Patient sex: F
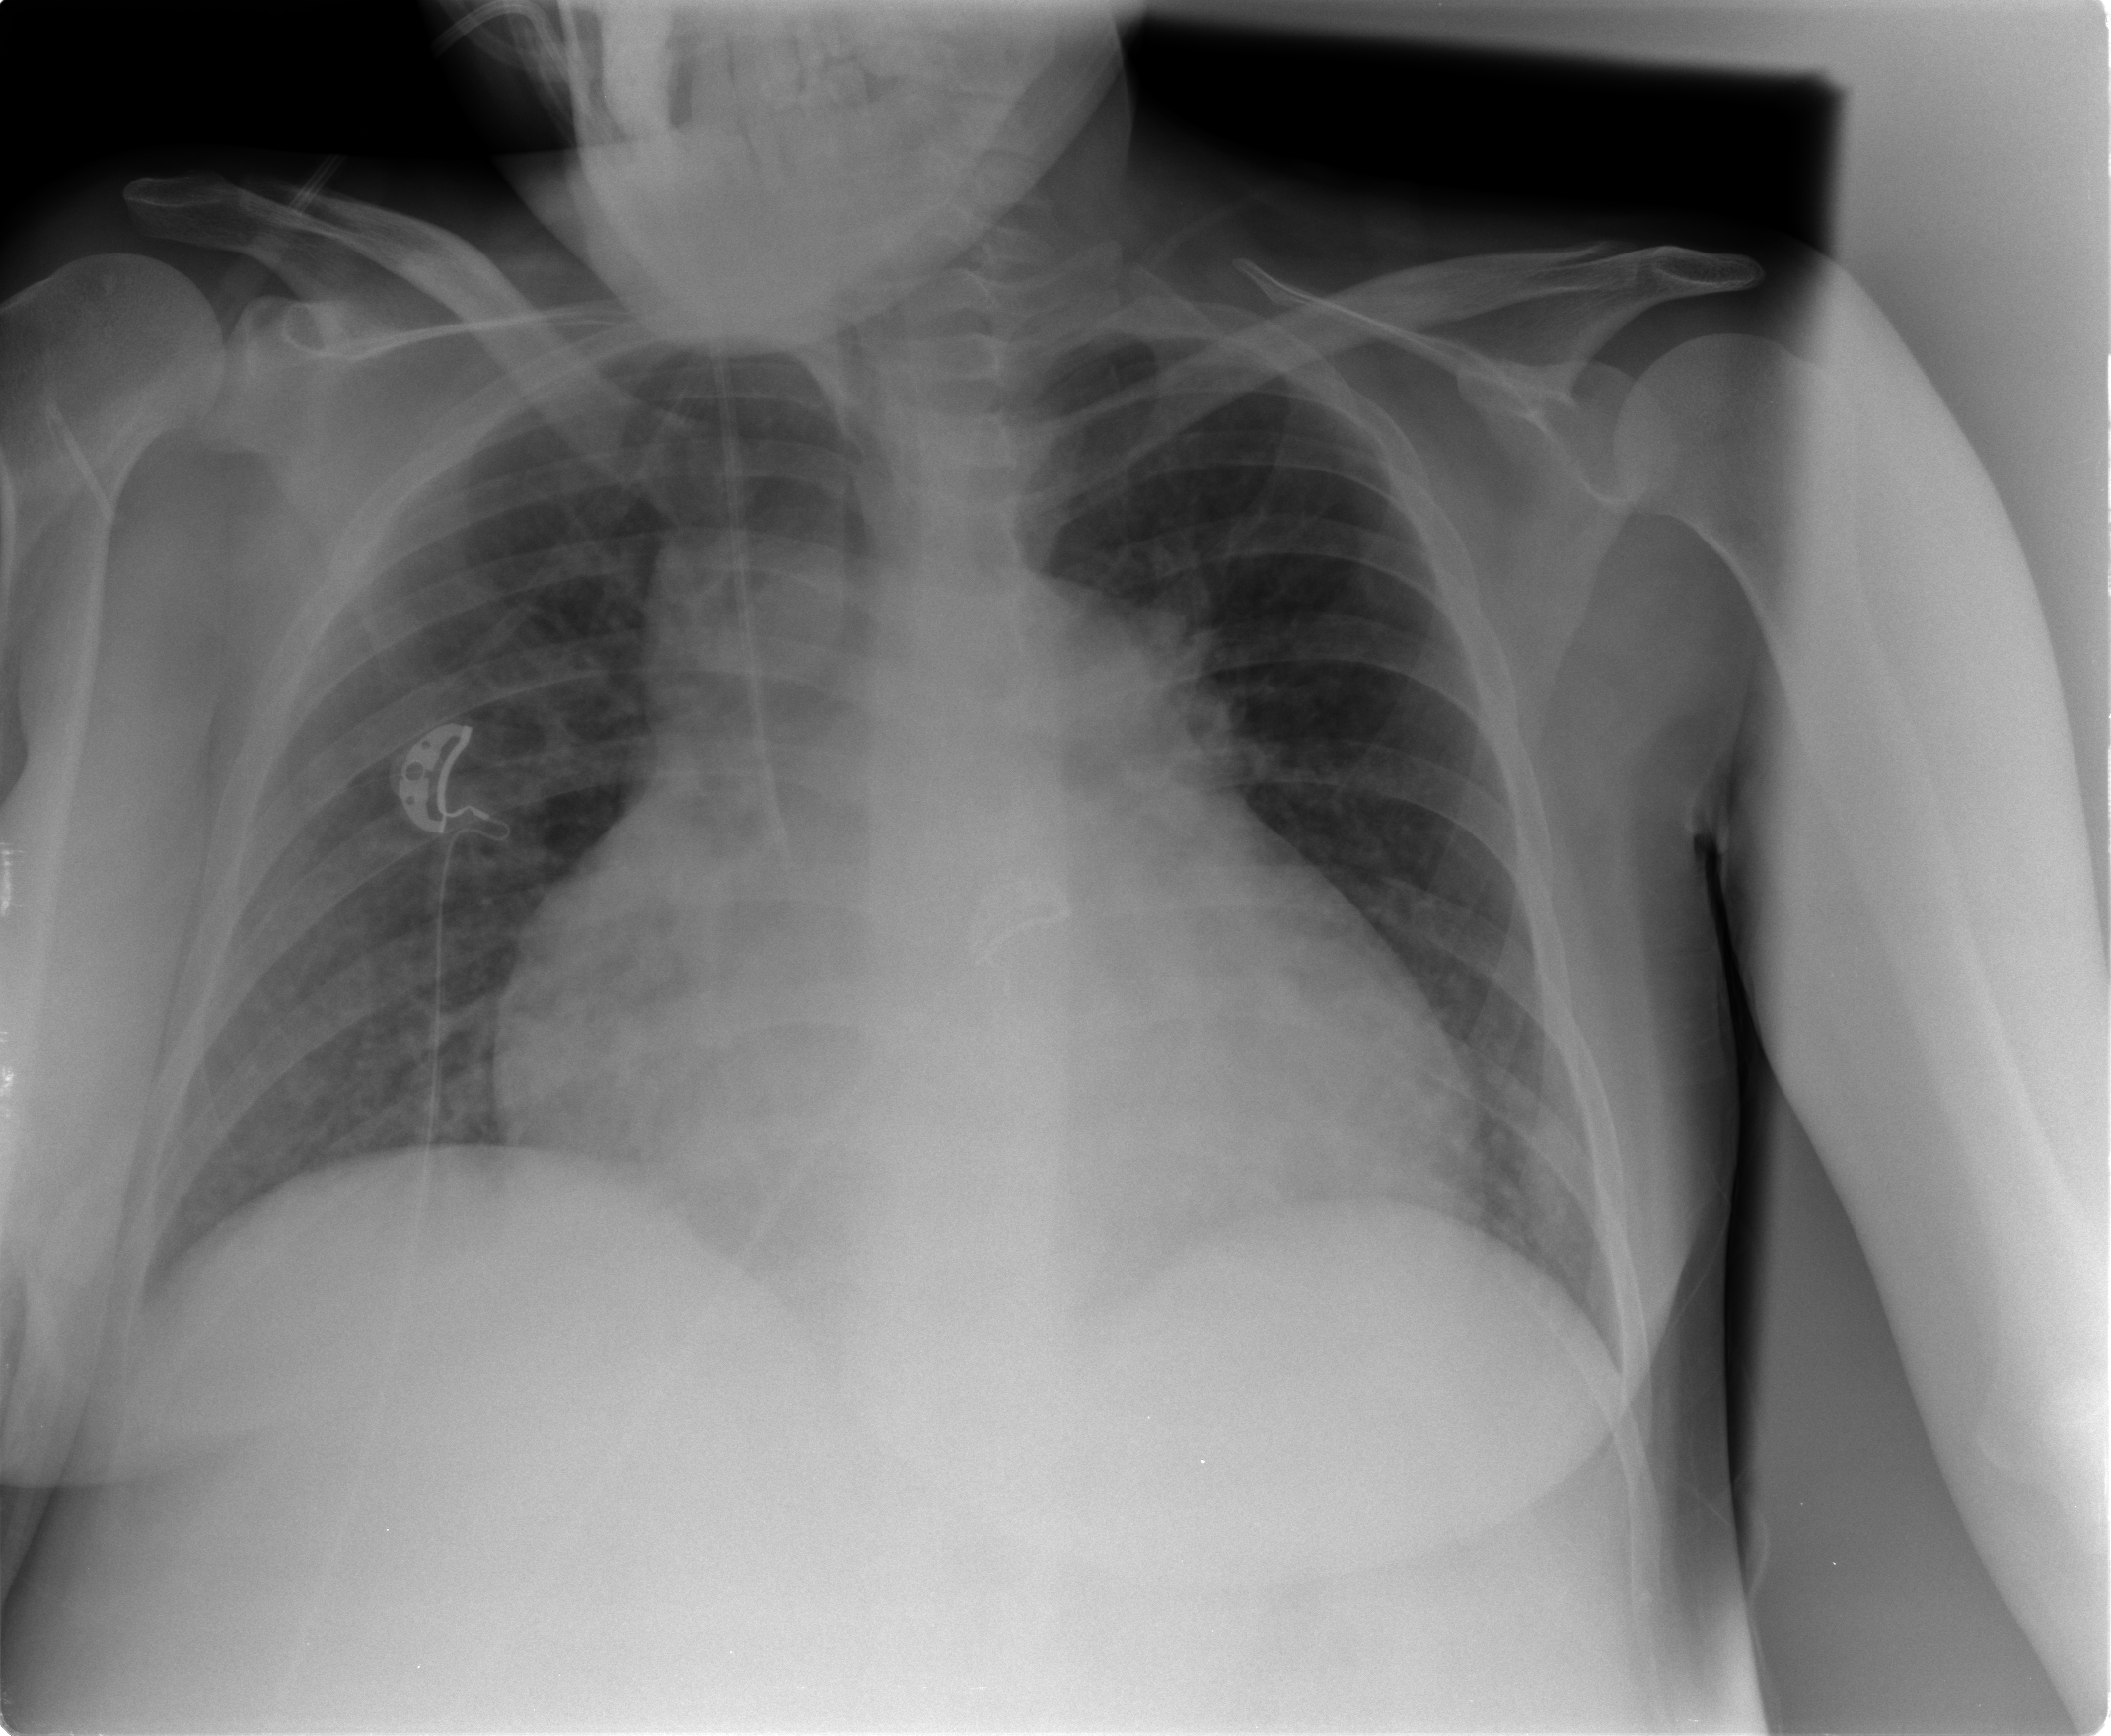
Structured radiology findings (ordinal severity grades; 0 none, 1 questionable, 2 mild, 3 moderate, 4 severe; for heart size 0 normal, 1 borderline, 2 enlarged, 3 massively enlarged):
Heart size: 3
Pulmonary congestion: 2
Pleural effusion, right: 0
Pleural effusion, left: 0
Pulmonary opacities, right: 0
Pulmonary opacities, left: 0
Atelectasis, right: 0
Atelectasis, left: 0